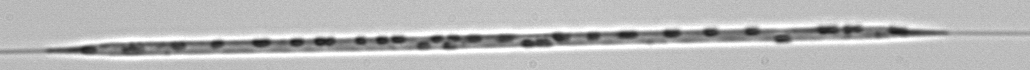
Label: Rhizosolenia